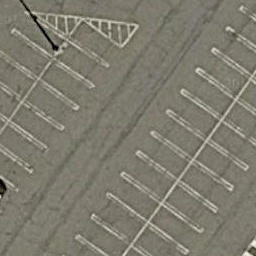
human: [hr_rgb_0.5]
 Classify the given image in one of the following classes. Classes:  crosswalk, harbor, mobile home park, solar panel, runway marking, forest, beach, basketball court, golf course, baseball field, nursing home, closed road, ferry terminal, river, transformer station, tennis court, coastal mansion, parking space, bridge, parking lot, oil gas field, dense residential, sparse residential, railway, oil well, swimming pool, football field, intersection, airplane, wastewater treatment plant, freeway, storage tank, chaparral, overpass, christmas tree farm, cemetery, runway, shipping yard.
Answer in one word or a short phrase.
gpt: parking space